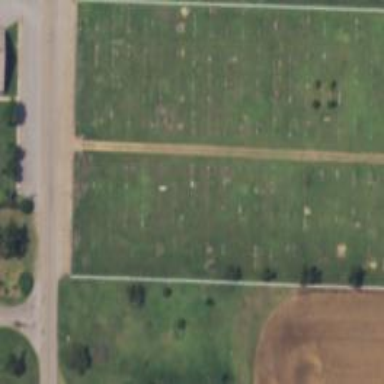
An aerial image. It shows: Graveyard area designated as cemetery.